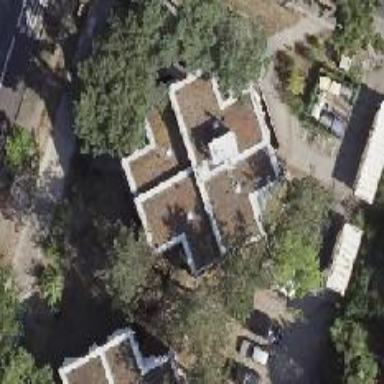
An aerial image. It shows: Dormitory building with flat roof.